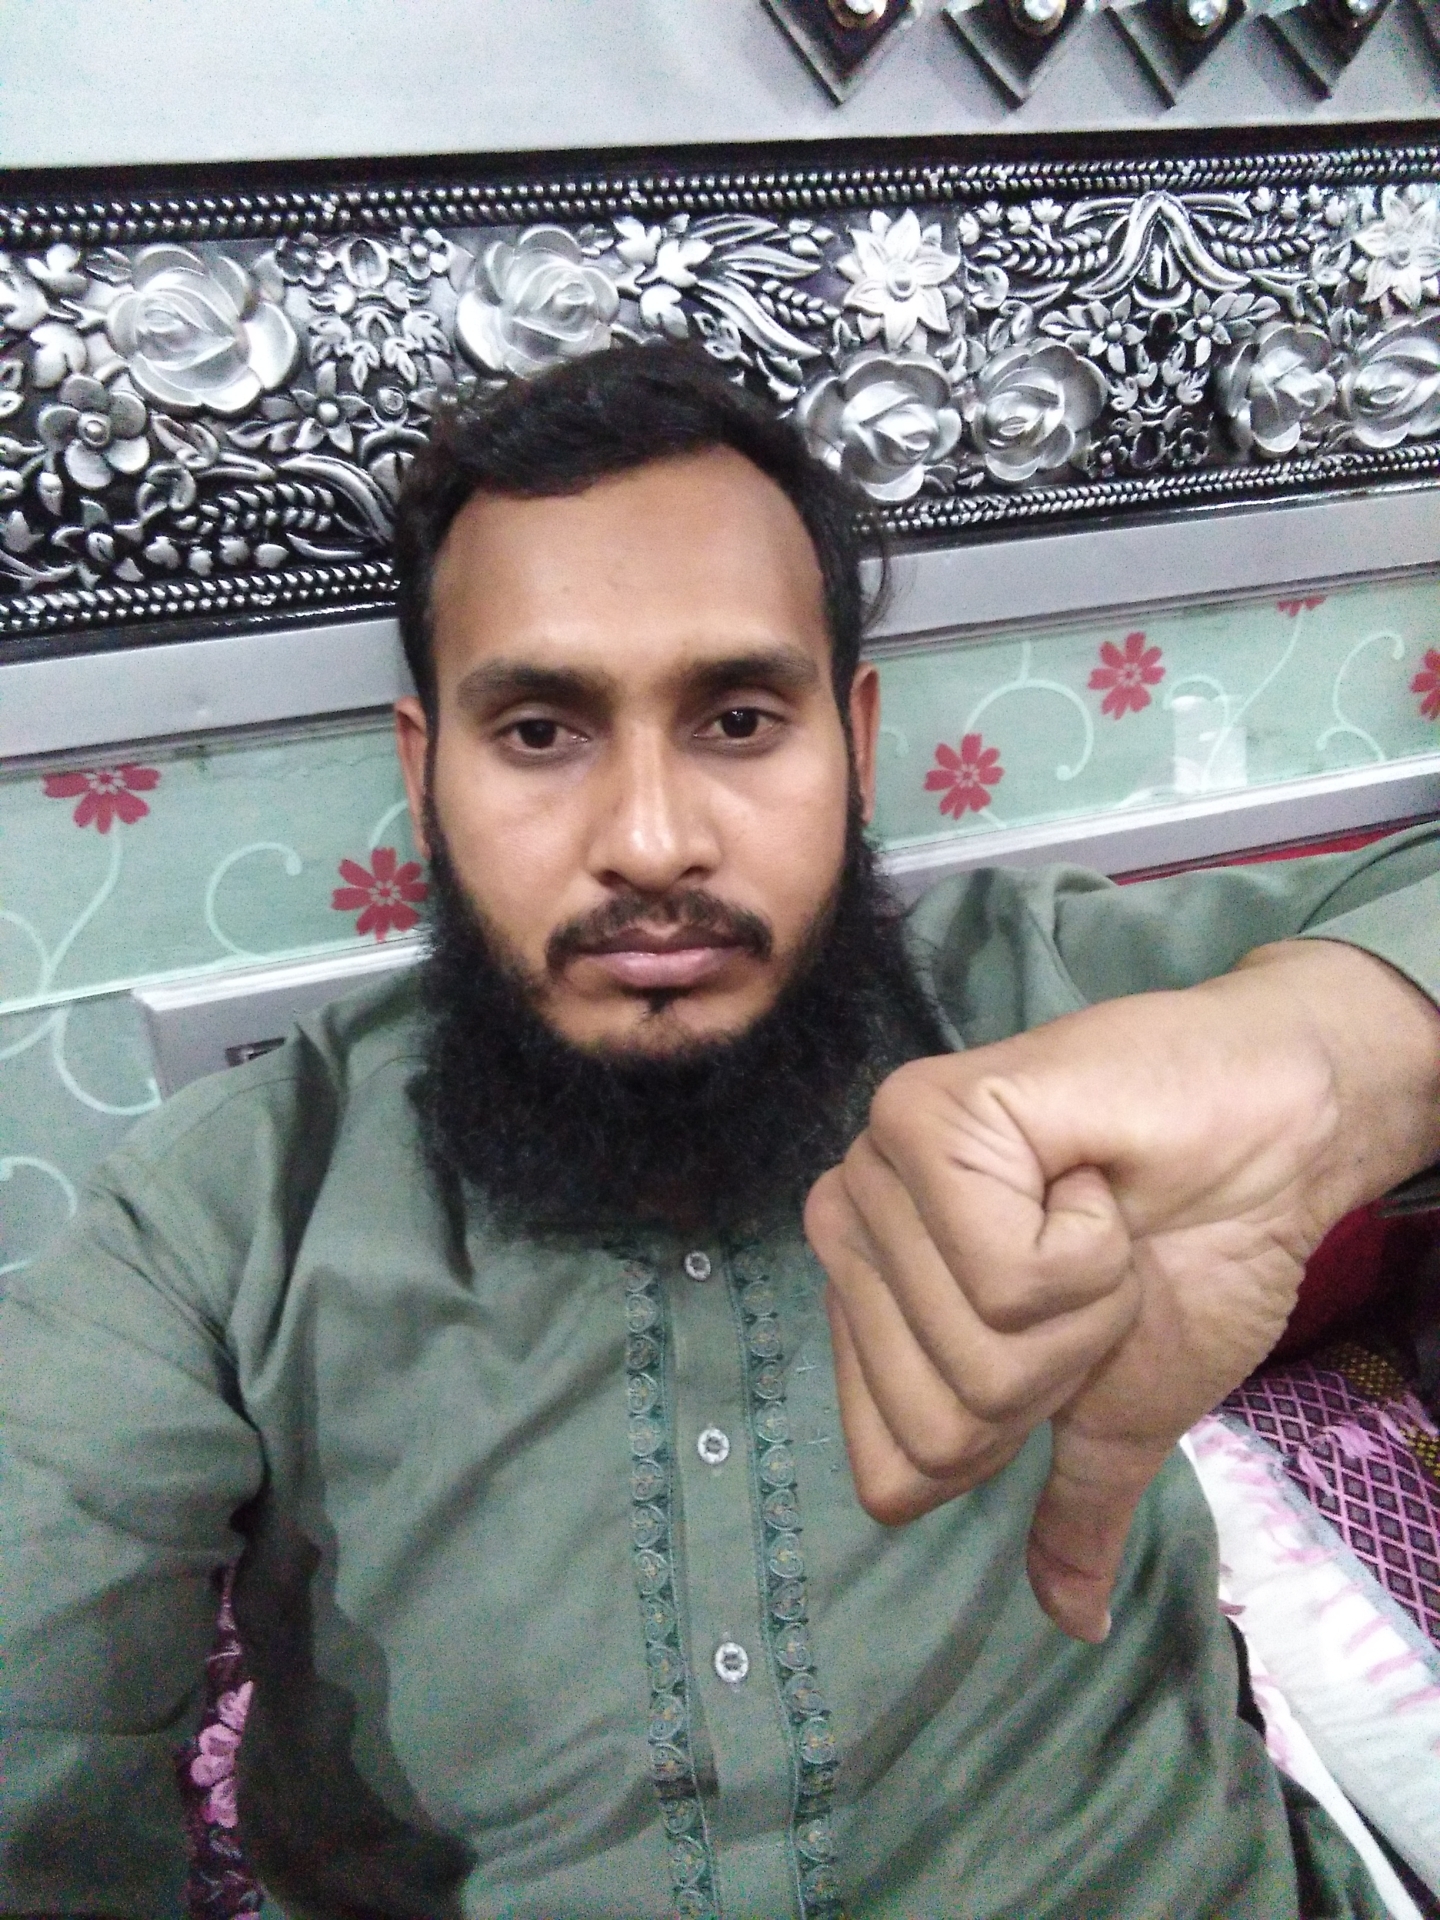
Label: noise